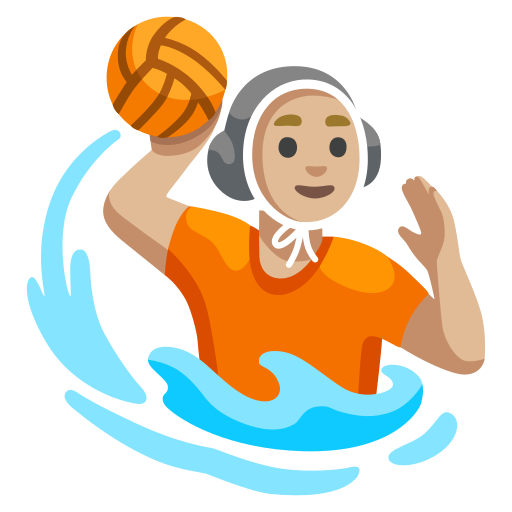
Emoji: 🤽🏼